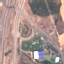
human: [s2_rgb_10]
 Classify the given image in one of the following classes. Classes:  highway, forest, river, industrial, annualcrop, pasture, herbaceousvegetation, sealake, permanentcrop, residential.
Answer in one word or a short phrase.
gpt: Highway